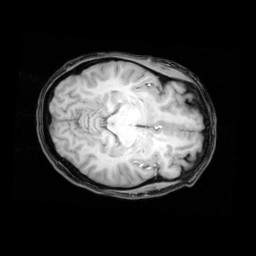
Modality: T1w
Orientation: axial
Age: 25
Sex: female
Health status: healthy
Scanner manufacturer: philips
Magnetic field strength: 3 T
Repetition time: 0.012 s
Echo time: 0.0037 s